Current action and preconditions to check: trajectory_clear

Your task: For each precondition in the list above, predict whether it will hold at this action.

Consider the current scene as observed from the mobile robot's camera, and analyze the predicted future states of all dynamic agents (e.g., people, animals, vehicles, or any moving entities) within the NEXT SECOND.

IMPORTANT: Only answer "very likely" if you are absolutely certain—based on strong, clear evidence—that a dynamic agent will violate the precondition in the predicted future state. Do NOT answer "very likely" for unlikely, ambiguous, or low-probability risks.

Ask yourself for each precondition: Is there a high probability, with clear and convincing evidence, that the predicted future states of any dynamic agent will interfere with the predicted future state of the currently executing action within the NEXT SECOND, causing that precondition to fail?

Assess the risk level based on these predictions. Use "likely" or "very likely" if motions create a clear risk of interference.

Use "neutral" or "improbable" if agents are nearby but their predicted paths are clearly diverging or non-conflicting.

Failure Risk Categories: "very improbable", "improbable", "neutral", "likely", "very likely"

Answer Format: Output ONLY the probability_of_failure value from these categories: "very improbable", "improbable", "neutral", "likely", "very likely"

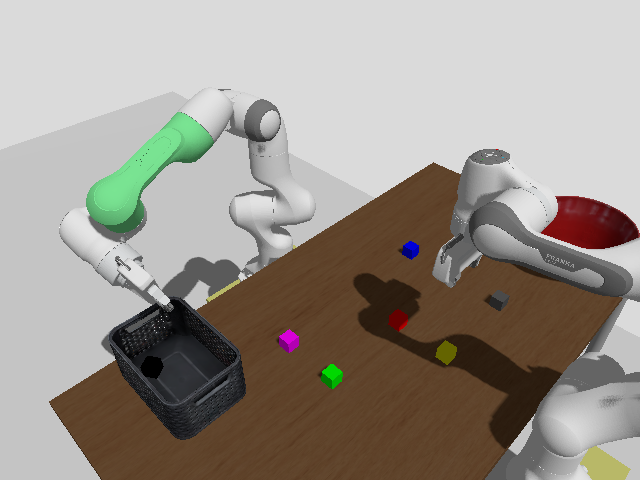

Answer: very improbable